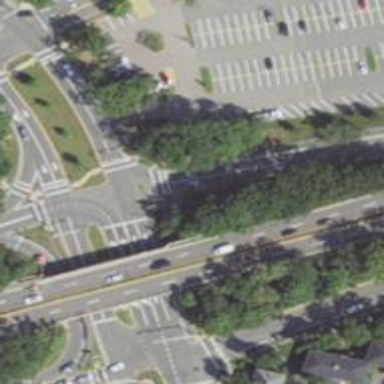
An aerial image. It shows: Trunk link highway.